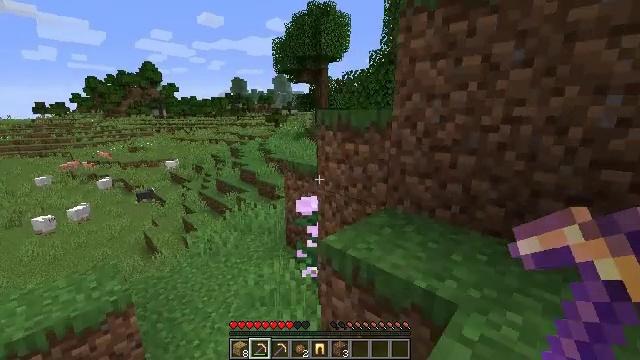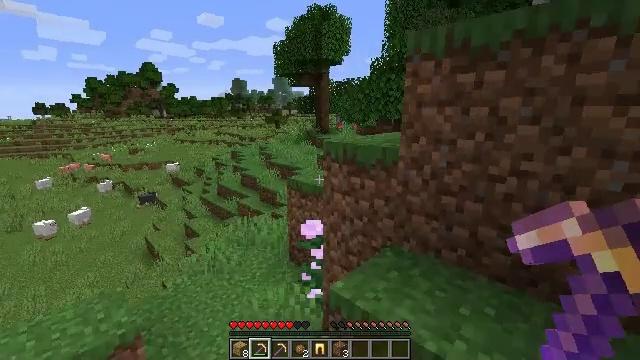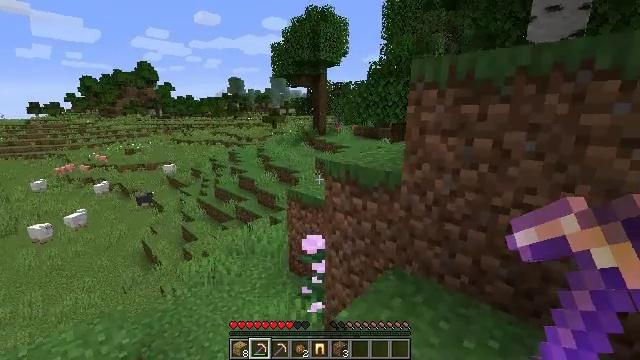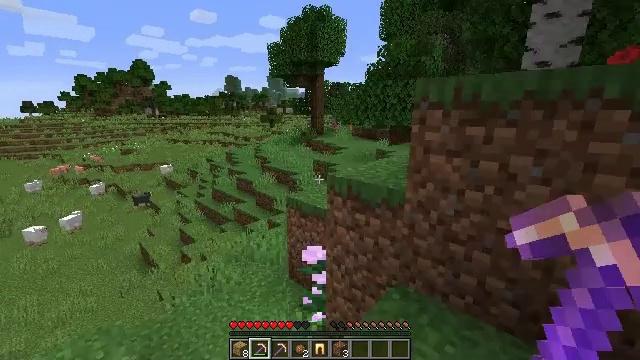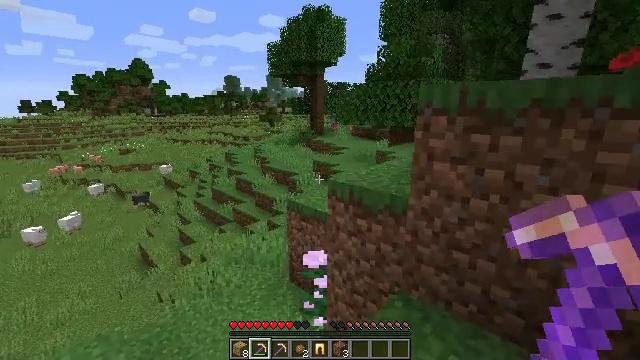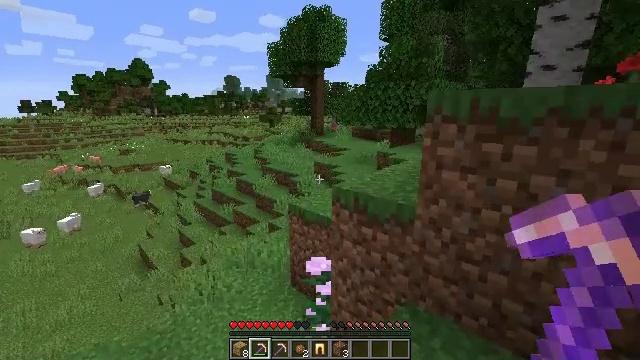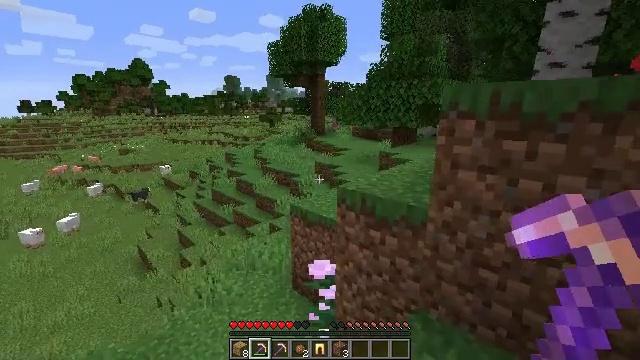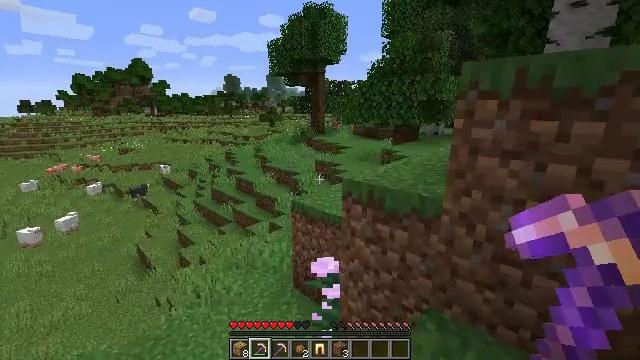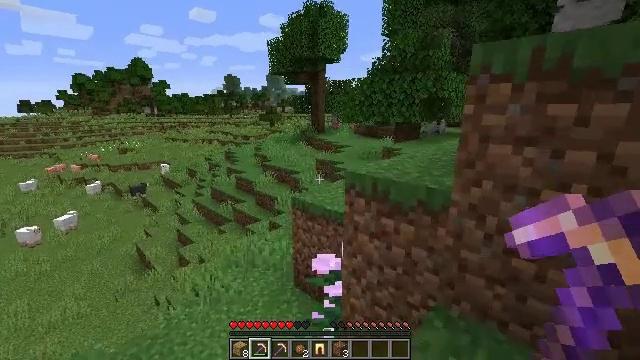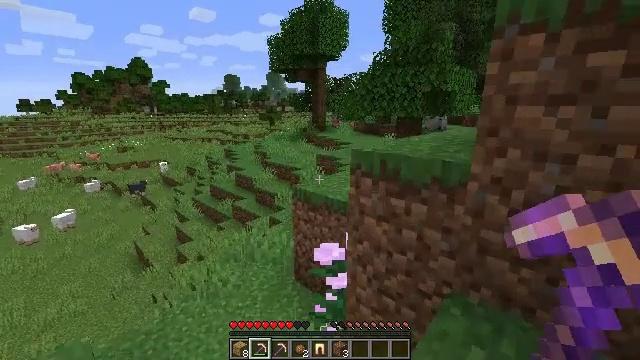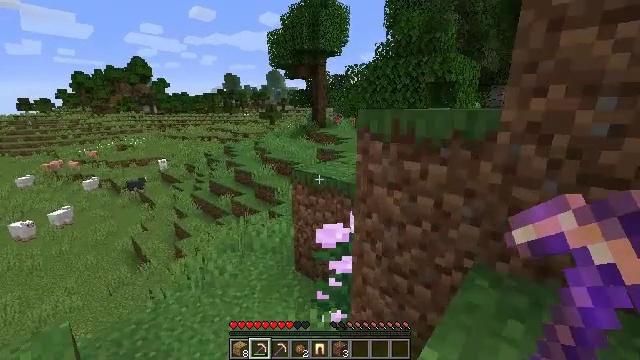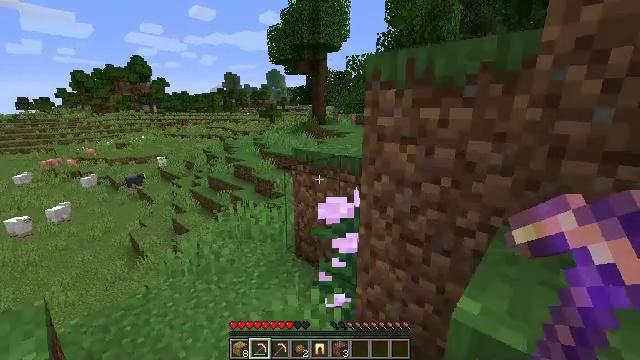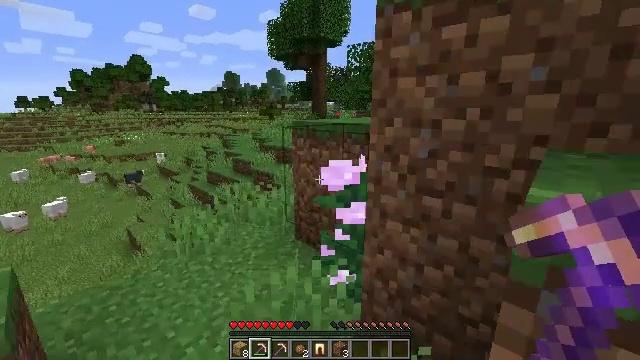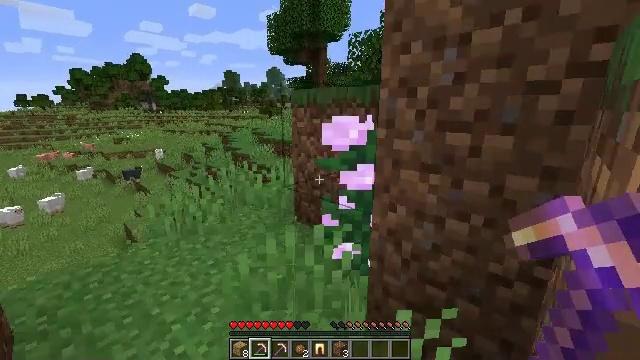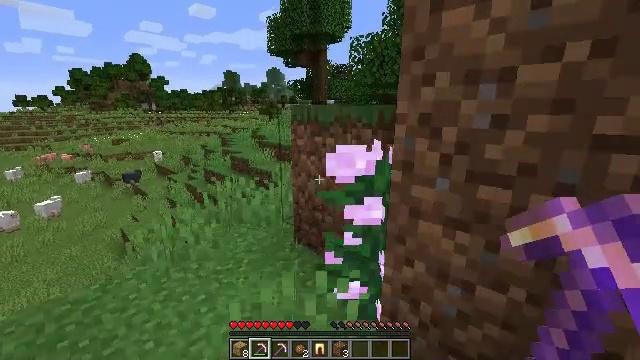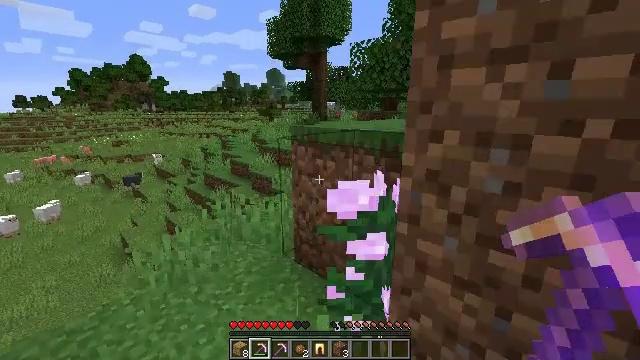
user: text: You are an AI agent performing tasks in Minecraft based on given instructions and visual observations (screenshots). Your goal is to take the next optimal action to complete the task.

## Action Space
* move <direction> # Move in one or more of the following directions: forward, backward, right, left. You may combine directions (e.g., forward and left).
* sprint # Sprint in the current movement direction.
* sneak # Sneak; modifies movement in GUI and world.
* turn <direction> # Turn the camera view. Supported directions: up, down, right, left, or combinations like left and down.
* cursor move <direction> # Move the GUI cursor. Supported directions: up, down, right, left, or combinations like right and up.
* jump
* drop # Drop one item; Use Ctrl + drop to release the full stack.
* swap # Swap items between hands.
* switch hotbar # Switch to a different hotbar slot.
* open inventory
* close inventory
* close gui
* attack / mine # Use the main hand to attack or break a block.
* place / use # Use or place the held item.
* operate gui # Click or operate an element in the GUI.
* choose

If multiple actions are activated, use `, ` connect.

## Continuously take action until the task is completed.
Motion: motion action
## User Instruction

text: Collect some oak leaves.
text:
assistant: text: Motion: move forward, jump
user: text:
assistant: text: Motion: move forward, jump
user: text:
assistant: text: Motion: move forward, jump
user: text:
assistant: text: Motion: move forward, jump
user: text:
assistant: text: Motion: move forward, jump
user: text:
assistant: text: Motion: move forward, jump
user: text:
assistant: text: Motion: move forward, jump
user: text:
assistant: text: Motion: move forward, jump
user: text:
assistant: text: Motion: move forward, jump
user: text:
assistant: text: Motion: move forward, jump
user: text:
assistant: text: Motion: move forward, jump
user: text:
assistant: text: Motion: move forward, jump
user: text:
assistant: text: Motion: move forward, jump
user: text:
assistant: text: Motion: move forward, jump
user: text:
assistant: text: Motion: move forward, jump
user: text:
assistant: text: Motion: move forward, jump
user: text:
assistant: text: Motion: move forward, jump
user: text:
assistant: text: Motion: move forward, jump
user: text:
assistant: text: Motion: move forward, jump
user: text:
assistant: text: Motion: move forward, jump
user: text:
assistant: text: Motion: move forward, jump
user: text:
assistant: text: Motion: move forward, jump
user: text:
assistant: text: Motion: move forward, jump
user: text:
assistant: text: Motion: move forward, turn right, jump
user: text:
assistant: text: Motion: move forward, jump
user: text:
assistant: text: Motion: move forward, jump
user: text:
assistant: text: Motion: move forward, jump
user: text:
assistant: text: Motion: move forward, jump
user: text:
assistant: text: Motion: move forward, jump
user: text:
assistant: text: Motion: move forward, turn right, jump